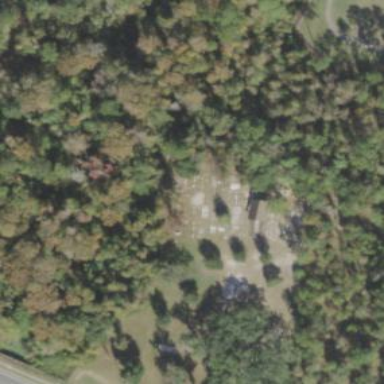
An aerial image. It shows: Cemetery.